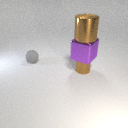
large brown metal cylinder above small brown metal cylinder